Question: When the emulator is in horizontal view, the button do not all fit in the screen, and what I would think is that the user needs to scroll.
But for some reason, there is no ability to scroll and the bottom button gets pushed up, making the screen looks broken.
Here is how that looks:

Is this typical? What is usually the solution for this?
Thank you!
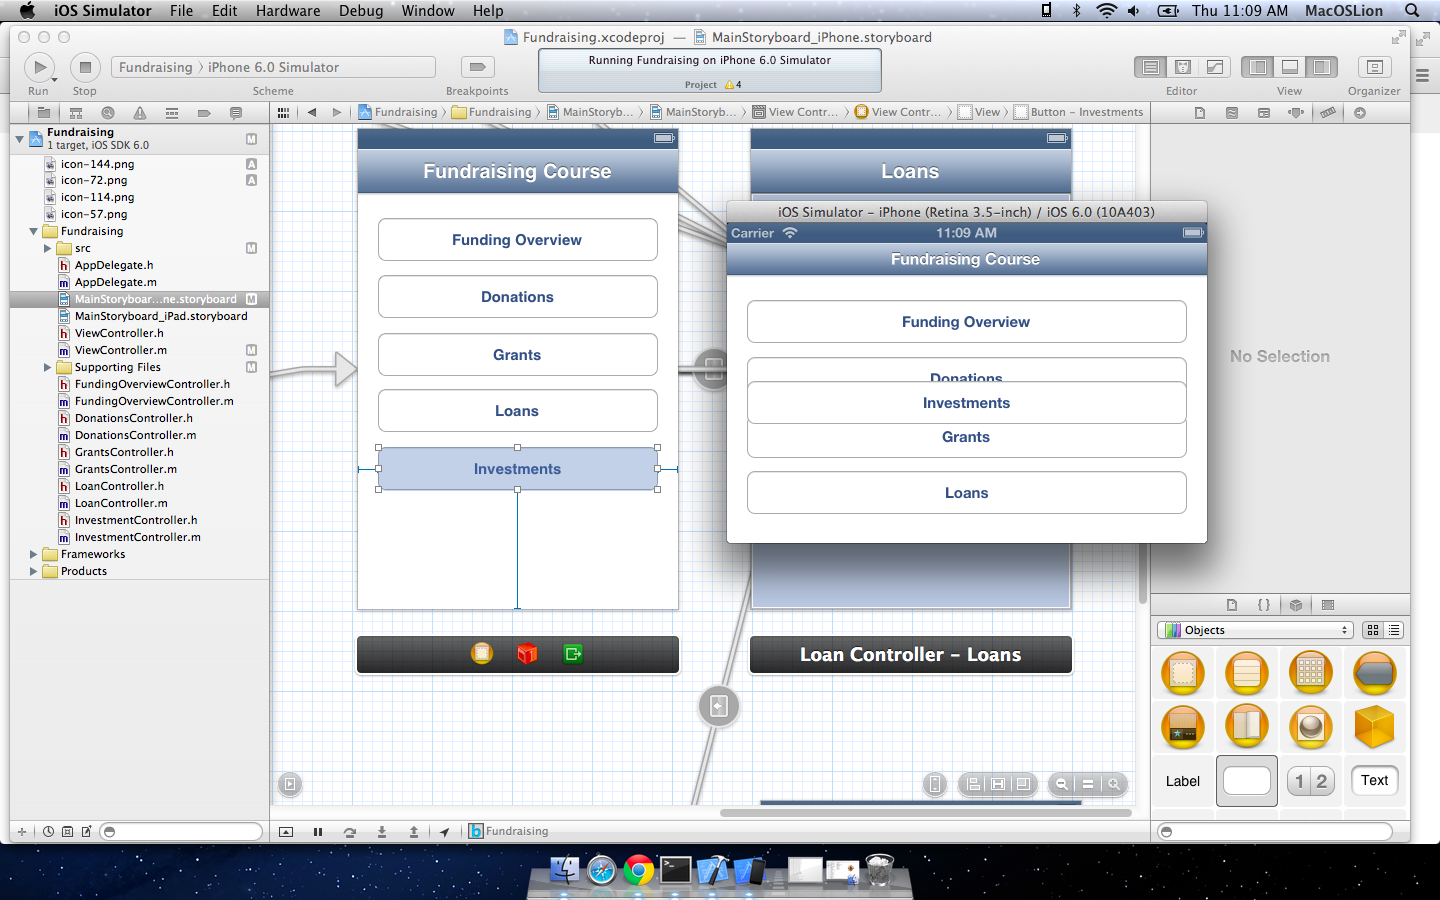
Answer: Just use a tableviewcontroller instead of a regular view controller. Go to your storyboard drag a Tableview controller to your storyboard screen and connect it to whatever it should look like something like this

Then just delete the Table View Cell if you do not need it

Then drag and drop a view from objects it should look like this

Then adjust view's height as you wish. And add whatever you want